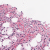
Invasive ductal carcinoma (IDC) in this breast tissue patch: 1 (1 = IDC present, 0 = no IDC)